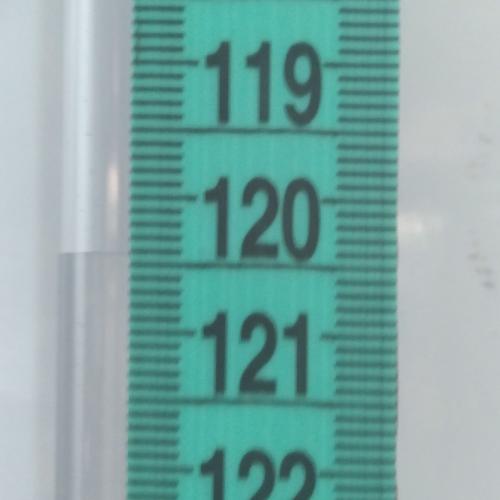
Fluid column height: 120.4 cm